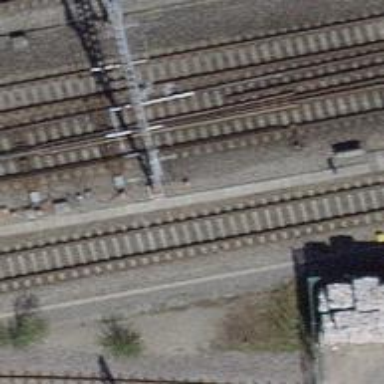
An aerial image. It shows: Railway track with contact lines for electrification.